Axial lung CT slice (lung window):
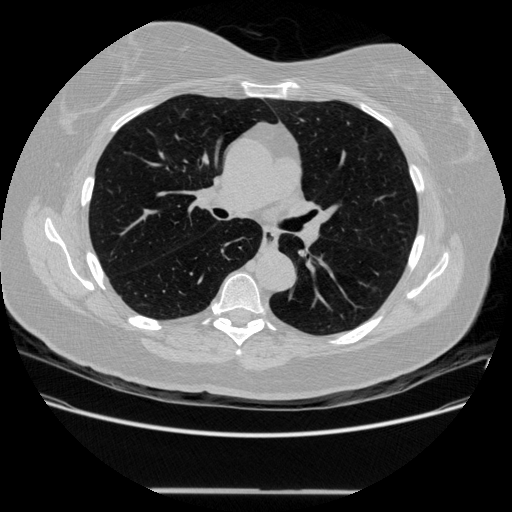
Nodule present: no